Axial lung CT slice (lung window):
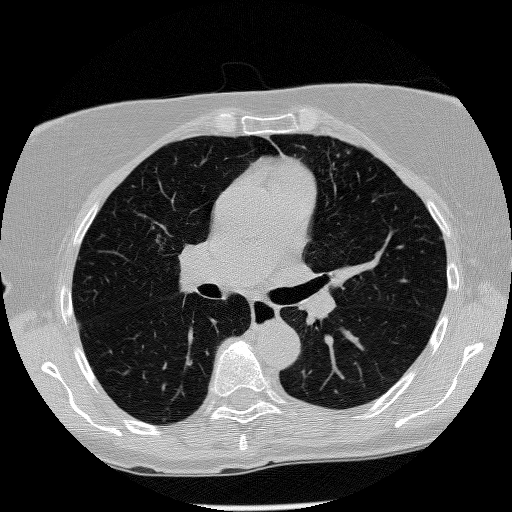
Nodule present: no